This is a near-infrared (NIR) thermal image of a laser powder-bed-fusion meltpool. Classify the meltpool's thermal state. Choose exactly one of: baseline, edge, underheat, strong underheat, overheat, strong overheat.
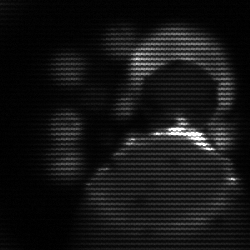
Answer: edge